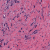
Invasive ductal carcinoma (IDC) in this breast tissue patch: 1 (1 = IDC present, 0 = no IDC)